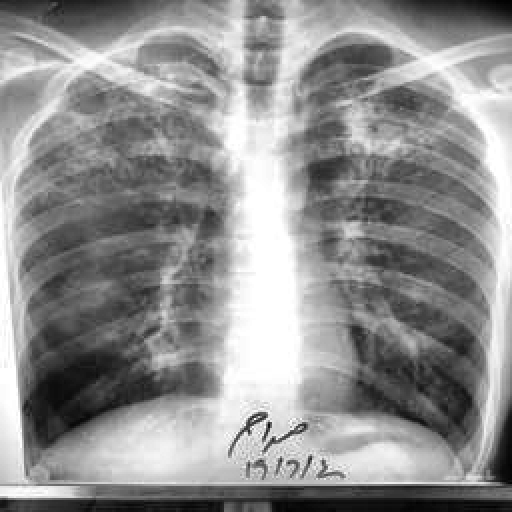
Finding: TUBERCULOSIS